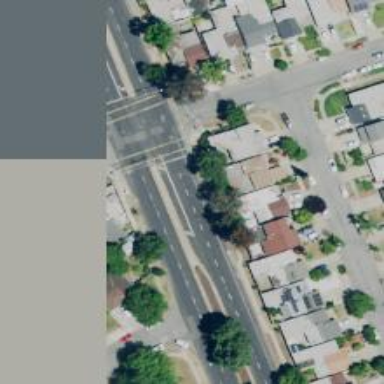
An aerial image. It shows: Solid stop line on the road.